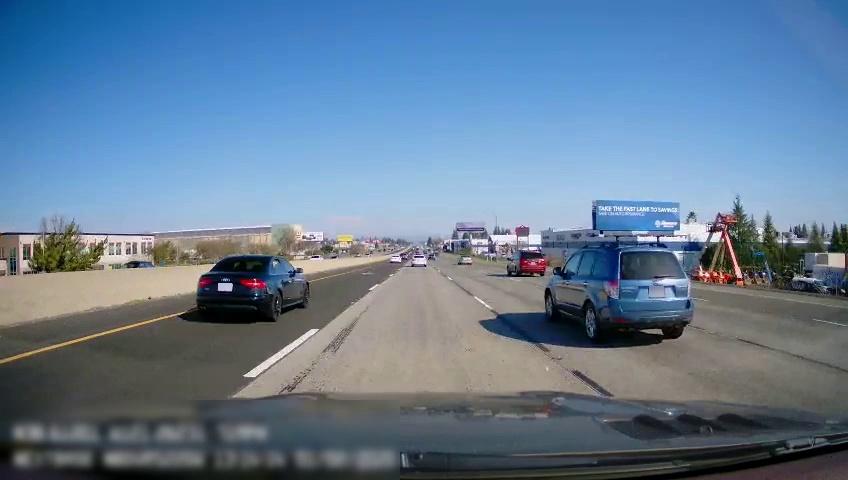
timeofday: Day
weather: Sunny
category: Drivable Space
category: Vehicles | Car
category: Vehicles | Car
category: Drivable Space
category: Vehicles | Car
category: Vehicles | Van
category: Vehicles | SUV
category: Vehicles | Car
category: Vehicles | Car
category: Vehicles | Car
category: Lanes | Alternate Lane
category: Lanes | Alternate Lane
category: Lanes | Current Lane
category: Lanes | Current Lane
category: Lanes | Alternate Lane